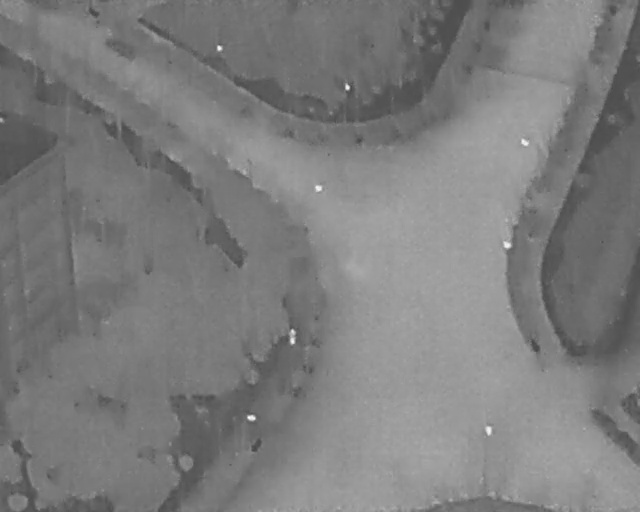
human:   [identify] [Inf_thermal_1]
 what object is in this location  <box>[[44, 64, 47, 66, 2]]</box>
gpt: <ref>1 medium person at the center</ref>